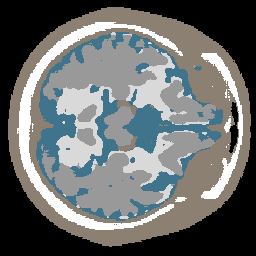
Label: no_lesion